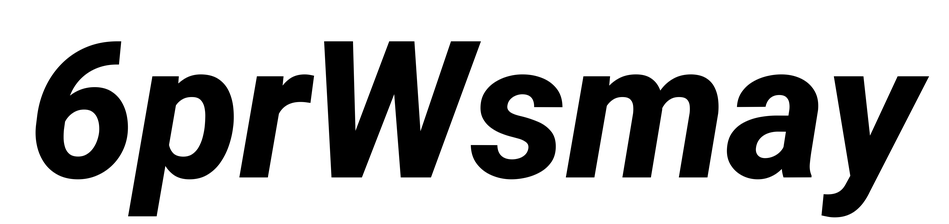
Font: Roboto-Italic_ExtraBold_Italic